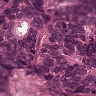
Metastatic tissue present: yes